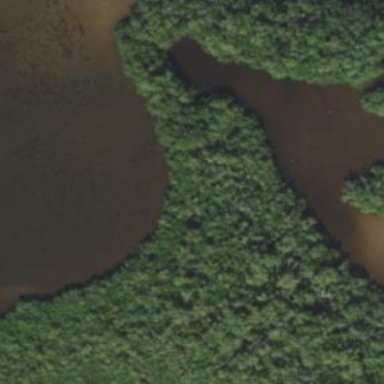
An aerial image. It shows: Wetland area with mangrove vegetation.